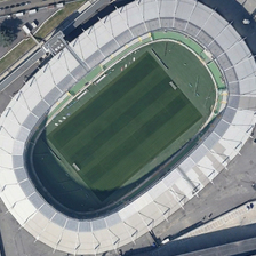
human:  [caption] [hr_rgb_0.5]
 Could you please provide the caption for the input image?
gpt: The road with many cars is close to the silver-gray stadium and is shaped like a circular runway.

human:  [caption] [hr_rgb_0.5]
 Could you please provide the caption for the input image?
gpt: A street with many cars is close to a stadium in the shape of a silver-gray circular runway.

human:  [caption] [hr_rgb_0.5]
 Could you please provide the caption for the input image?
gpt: One road, with many cars, is close to the silver-gray stadium and is shaped like a circular runway.

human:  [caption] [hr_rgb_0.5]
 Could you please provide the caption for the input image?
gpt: A highway with many vehicles is close to a stadium in the shape of a silver-gray circular runway.

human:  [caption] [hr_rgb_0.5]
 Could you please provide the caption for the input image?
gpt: The streets with a large number of cars are close to the silver-gray stadium and are in the shape of circular runways.